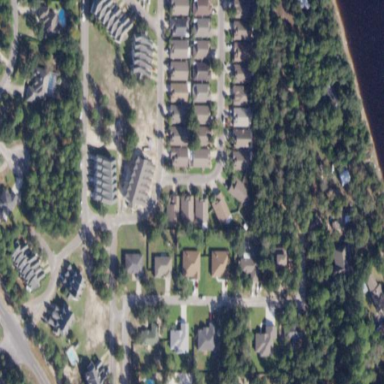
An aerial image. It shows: Single-family residential area.